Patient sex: M
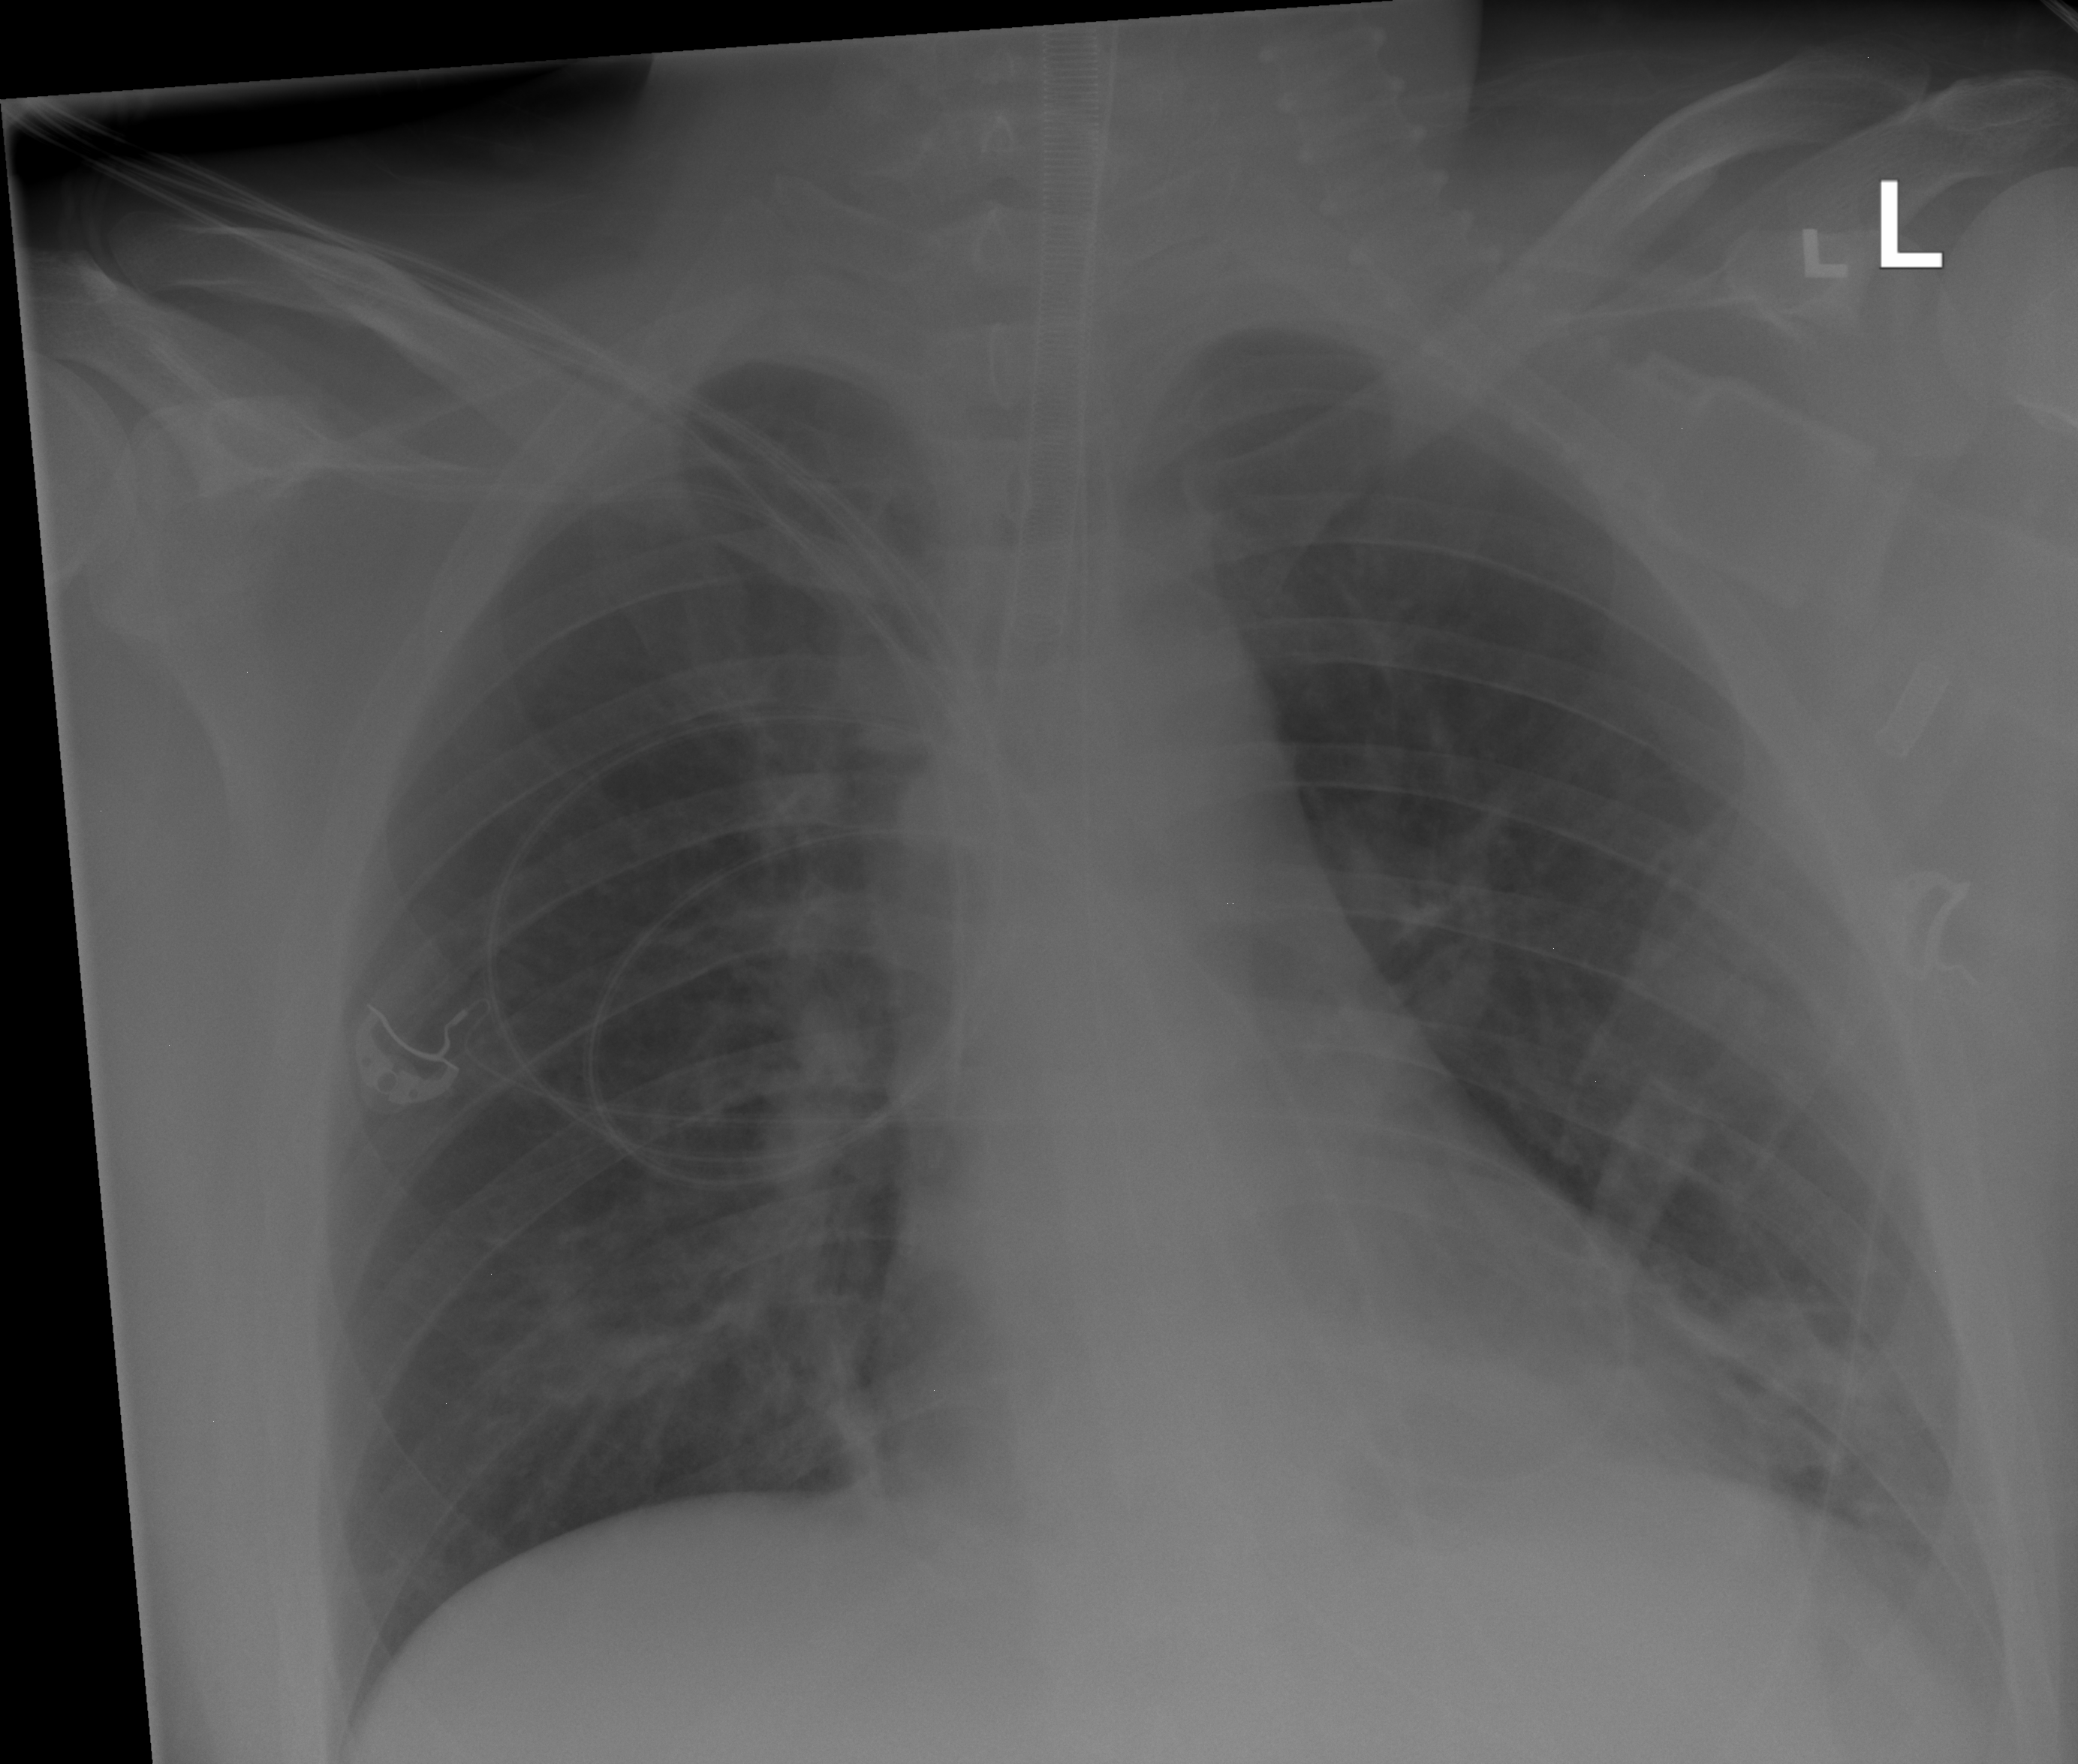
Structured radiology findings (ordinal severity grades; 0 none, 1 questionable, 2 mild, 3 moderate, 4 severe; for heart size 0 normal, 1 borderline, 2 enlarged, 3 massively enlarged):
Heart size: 1
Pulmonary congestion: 1
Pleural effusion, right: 0
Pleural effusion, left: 2
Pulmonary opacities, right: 2
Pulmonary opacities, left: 2
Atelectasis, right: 0
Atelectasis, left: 2